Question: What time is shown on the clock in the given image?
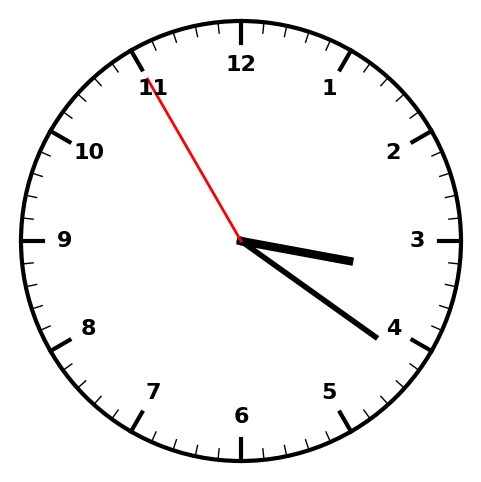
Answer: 03:20:55